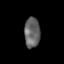
Tissue: lung
Cell type: T cells
Senescence score: 0.2414
Nuclear area (px): 464
Mean DAPI intensity: 101.231